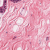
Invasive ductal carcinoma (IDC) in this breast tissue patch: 0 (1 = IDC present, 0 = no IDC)